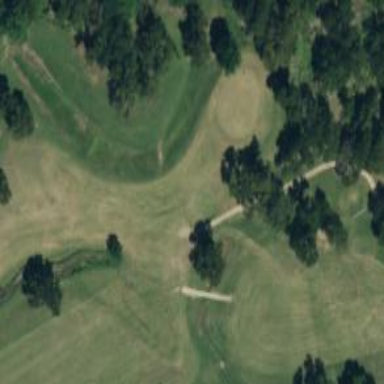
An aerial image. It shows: Path for both roads and golfers.